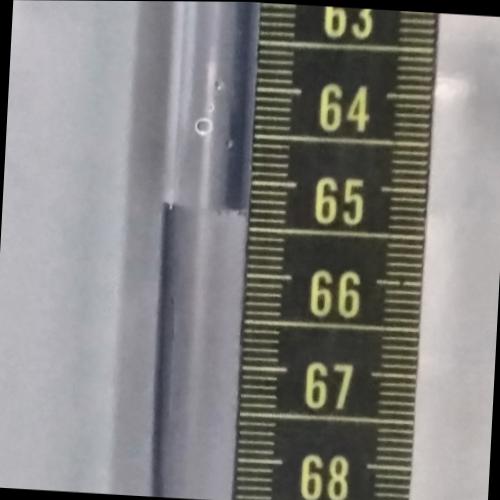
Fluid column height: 65.3 cm